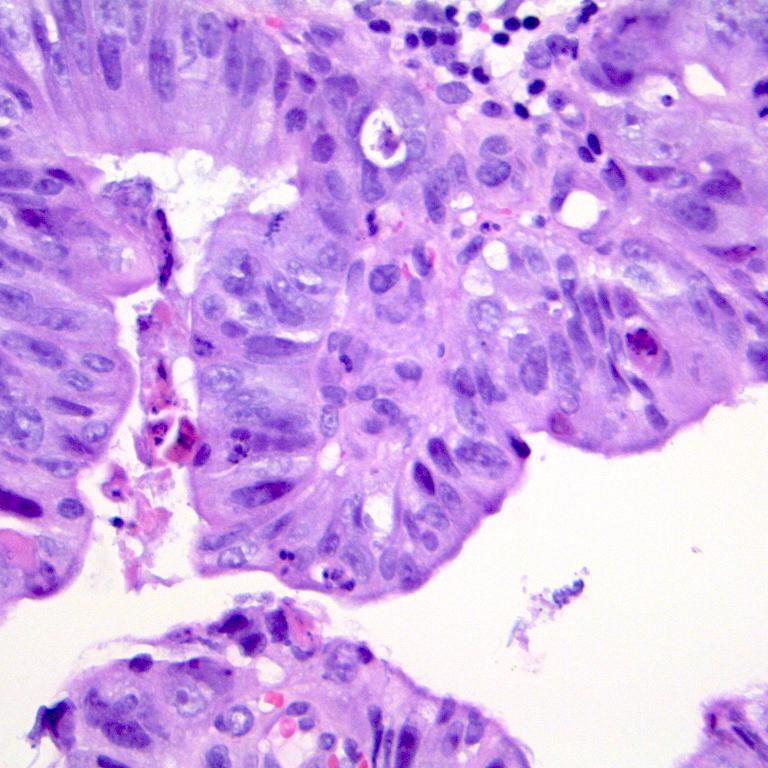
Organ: colon
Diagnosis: adenocarcinomas